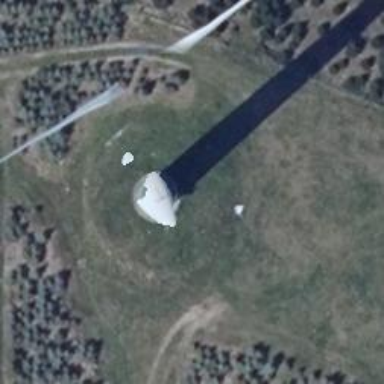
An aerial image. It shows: Wind power generator.